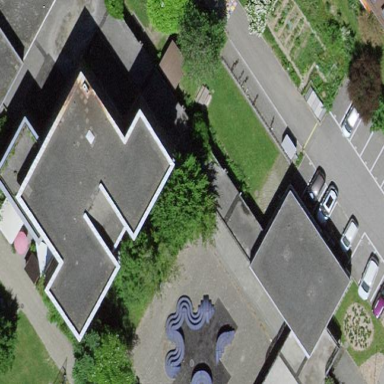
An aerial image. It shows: View of roof of building.